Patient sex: M
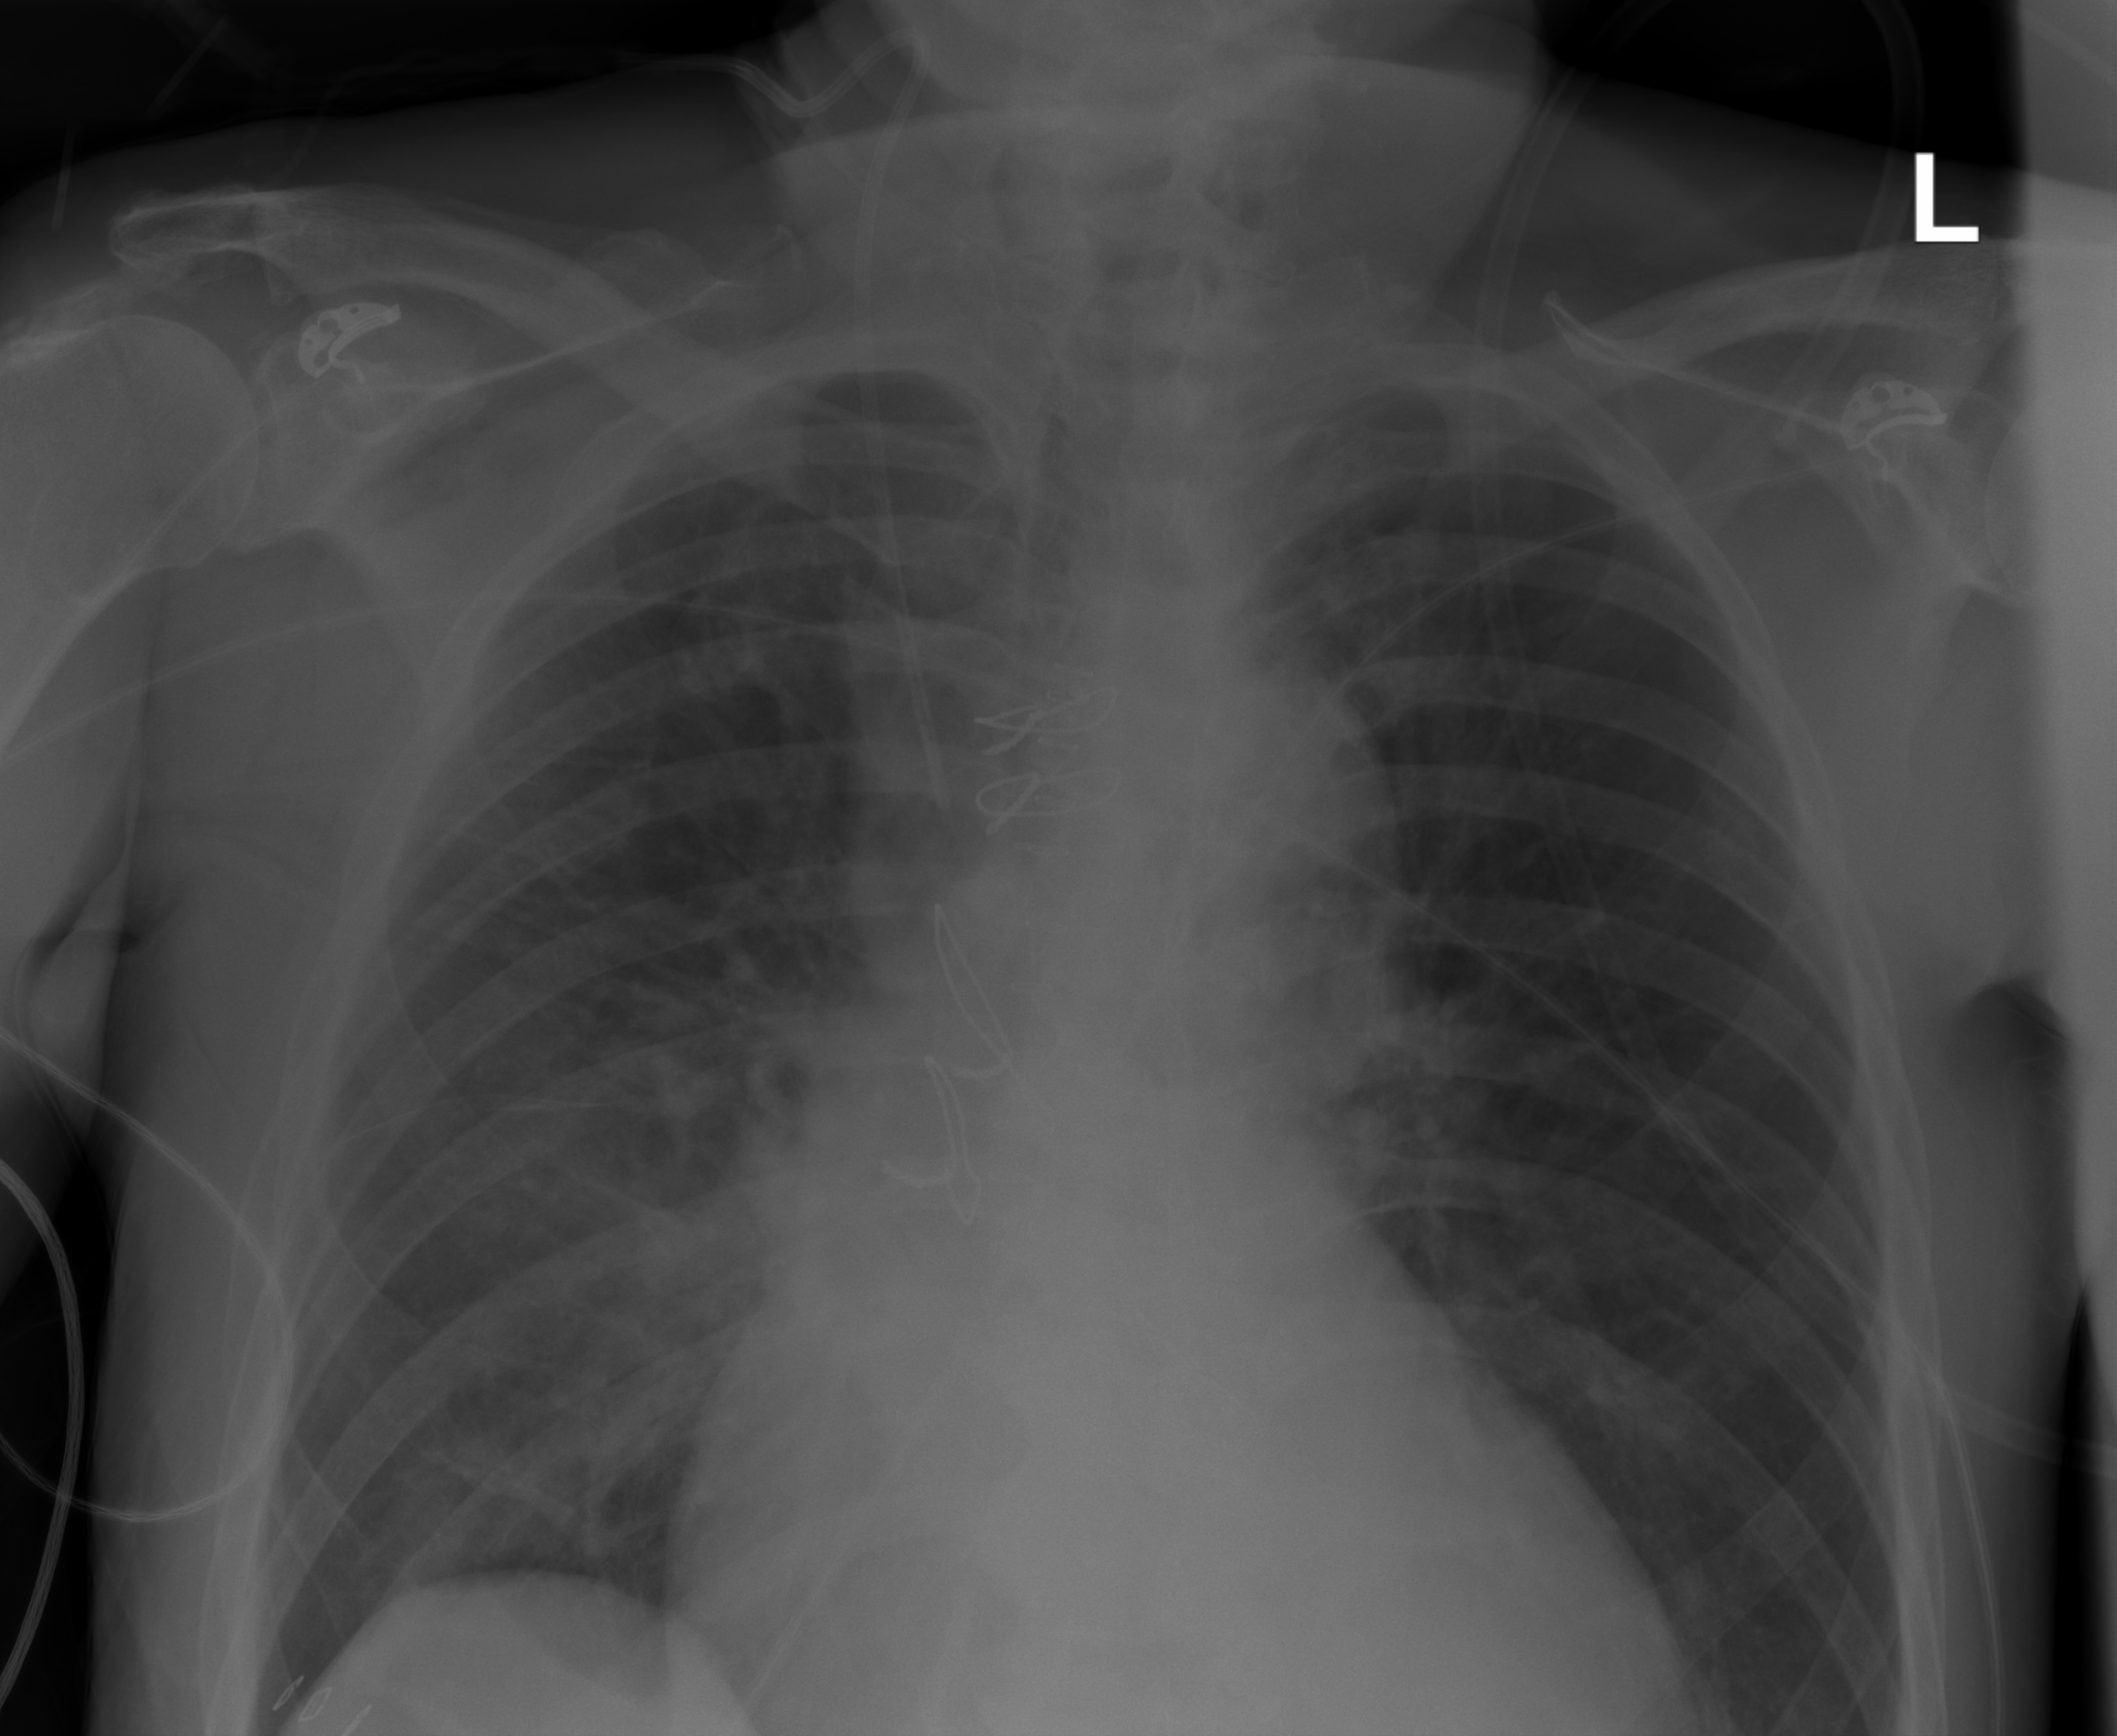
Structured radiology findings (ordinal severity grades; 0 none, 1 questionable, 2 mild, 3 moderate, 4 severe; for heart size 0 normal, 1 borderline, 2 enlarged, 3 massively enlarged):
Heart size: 2
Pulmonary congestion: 0
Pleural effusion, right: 0
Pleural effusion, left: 0
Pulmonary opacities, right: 2
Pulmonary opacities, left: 0
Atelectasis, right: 3
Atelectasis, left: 2